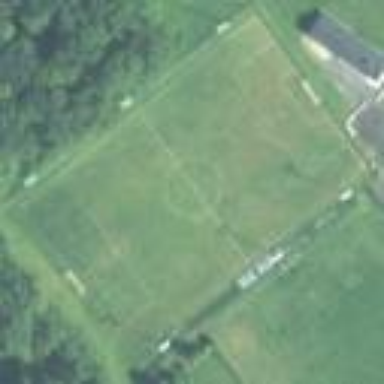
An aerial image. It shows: Soccer pitch with grass surface for leisure and sports.